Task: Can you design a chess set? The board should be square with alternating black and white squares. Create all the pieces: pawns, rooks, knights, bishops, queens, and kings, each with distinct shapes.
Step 5242:
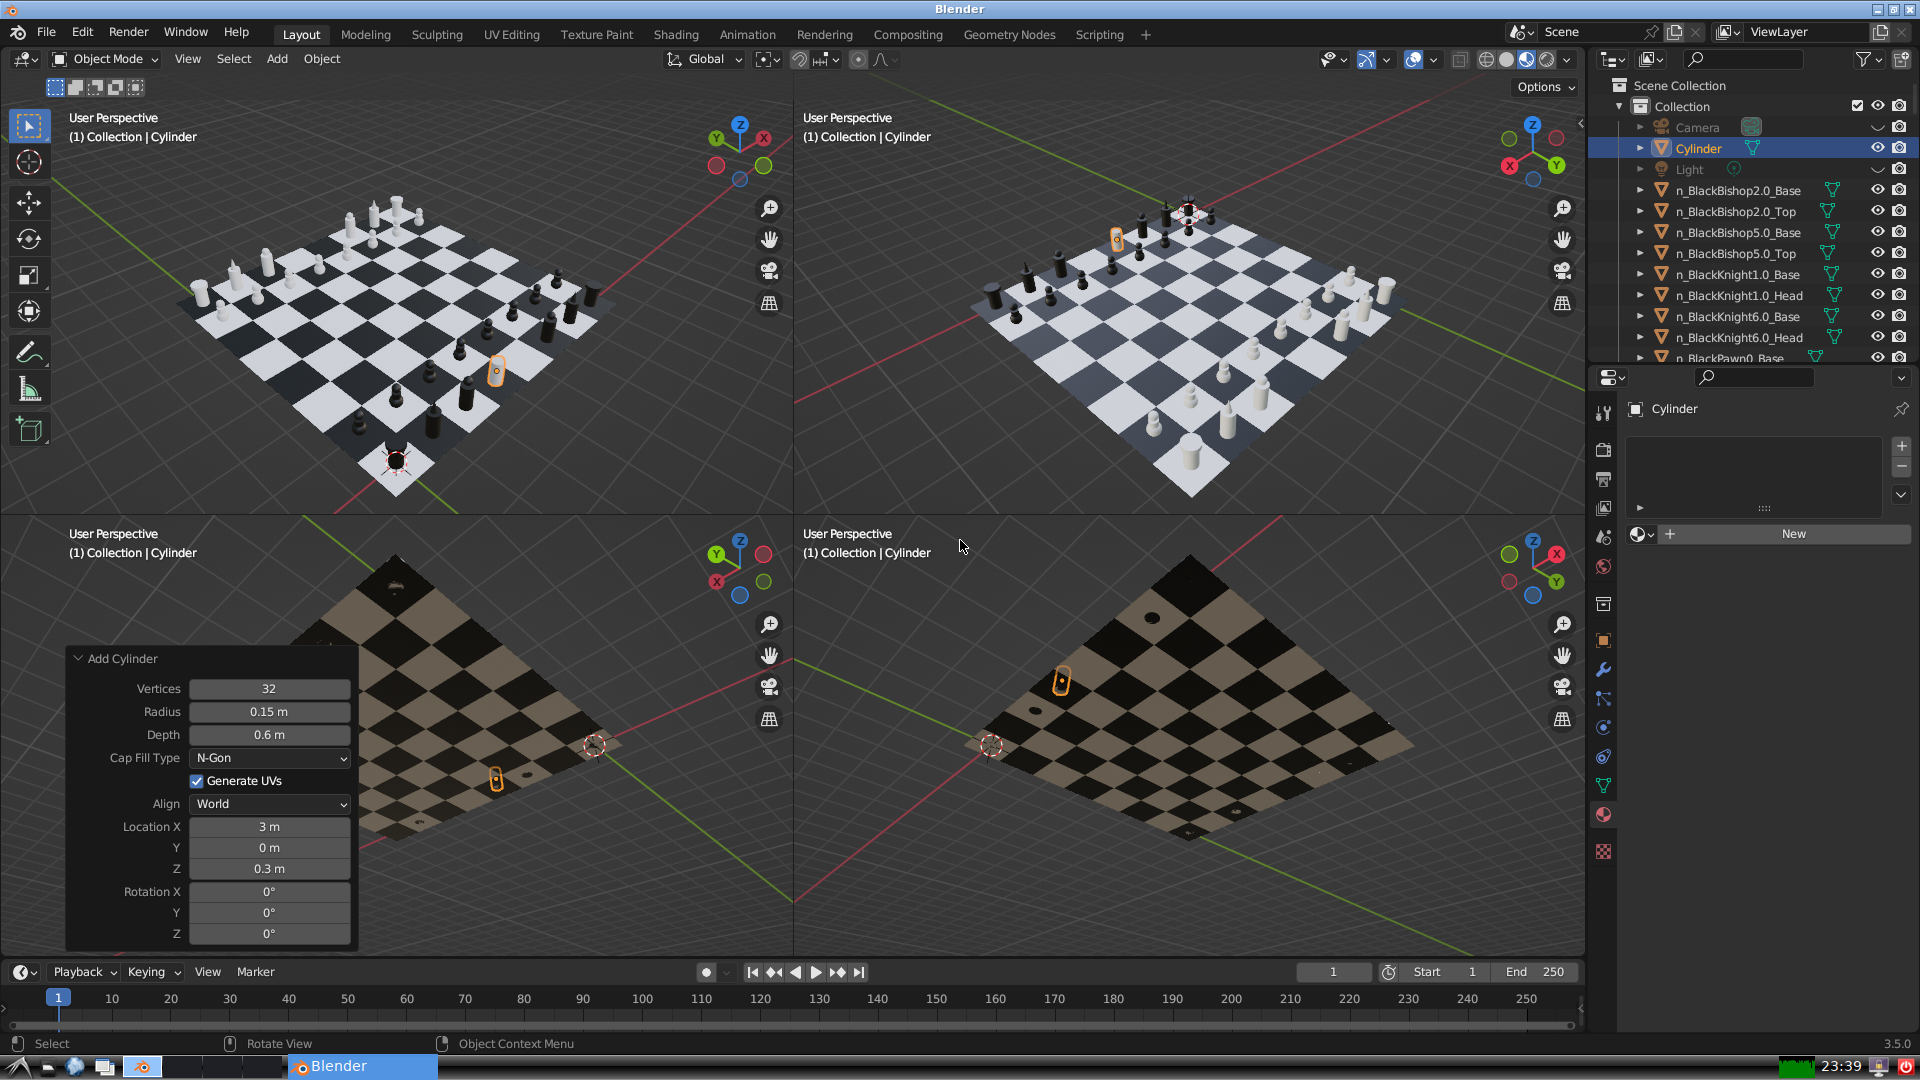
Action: {"mouse_move": [1608, 631]}